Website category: phone
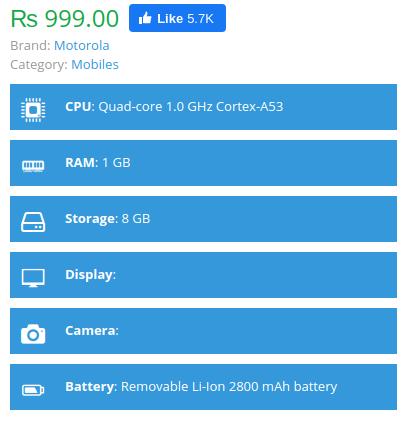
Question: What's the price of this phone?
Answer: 999.00

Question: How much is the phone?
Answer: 999.00

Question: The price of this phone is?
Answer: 999.00

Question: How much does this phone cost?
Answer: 999.00

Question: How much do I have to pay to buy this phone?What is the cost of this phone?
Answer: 999.00

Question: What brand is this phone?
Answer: Motorola

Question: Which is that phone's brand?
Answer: Motorola

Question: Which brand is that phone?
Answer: Motorola

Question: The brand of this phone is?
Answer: Motorola

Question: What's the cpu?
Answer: Quad-core 1.0 GHz Cortex-A53

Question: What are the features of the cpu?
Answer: Quad-core 1.0 GHz Cortex-A53

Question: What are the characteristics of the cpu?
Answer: Quad-core 1.0 GHz Cortex-A53

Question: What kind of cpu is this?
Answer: Quad-core 1.0 GHz Cortex-A53

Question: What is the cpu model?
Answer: Quad-core 1.0 GHz Cortex-A53

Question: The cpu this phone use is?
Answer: Quad-core 1.0 GHz Cortex-A53

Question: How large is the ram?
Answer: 1 GB

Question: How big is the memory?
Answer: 1 GB

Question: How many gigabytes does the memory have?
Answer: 1 GB

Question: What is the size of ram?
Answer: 1 GB

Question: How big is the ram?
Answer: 1 GB

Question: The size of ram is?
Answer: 1 GB

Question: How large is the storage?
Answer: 8 GB

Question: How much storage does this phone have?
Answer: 8 GB

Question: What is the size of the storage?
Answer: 8 GB

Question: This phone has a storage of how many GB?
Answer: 8 GB

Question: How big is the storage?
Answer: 8 GB

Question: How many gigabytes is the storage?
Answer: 8 GB

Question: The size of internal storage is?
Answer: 8 GB

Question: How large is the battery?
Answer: Removable Li-Ion 2800 mAh battery

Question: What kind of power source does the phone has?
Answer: Removable Li-Ion 2800 mAh battery

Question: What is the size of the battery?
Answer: Removable Li-Ion 2800 mAh battery

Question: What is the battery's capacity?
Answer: Removable Li-Ion 2800 mAh battery

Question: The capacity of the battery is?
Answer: Removable Li-Ion 2800 mAh battery